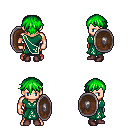
a pixel art fantasy rpg character, male body template, human, light skin, sash dress, magenta pants, green short bangs hairstyle, bracelets, maroon shoes, shield, four views (front, back, left, right), 2x2 character sprite sheet, small pixel art, hard edges, no anti-aliasing